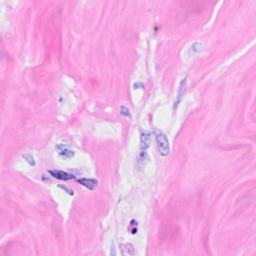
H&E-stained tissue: Breast